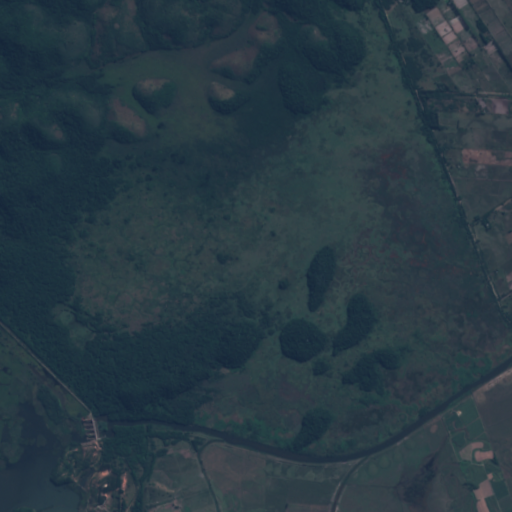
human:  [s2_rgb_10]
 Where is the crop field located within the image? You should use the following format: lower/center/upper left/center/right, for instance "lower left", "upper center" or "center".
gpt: The crop field is located in the upper right of the image.
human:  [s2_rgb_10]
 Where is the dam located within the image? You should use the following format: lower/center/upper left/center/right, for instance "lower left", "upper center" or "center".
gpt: The dam is located in the lower left of the image.
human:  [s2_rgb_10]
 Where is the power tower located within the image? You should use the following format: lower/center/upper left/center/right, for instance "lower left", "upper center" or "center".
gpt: There is no power tower in the image.